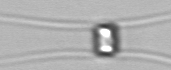
Label: Chaetoceros_similis